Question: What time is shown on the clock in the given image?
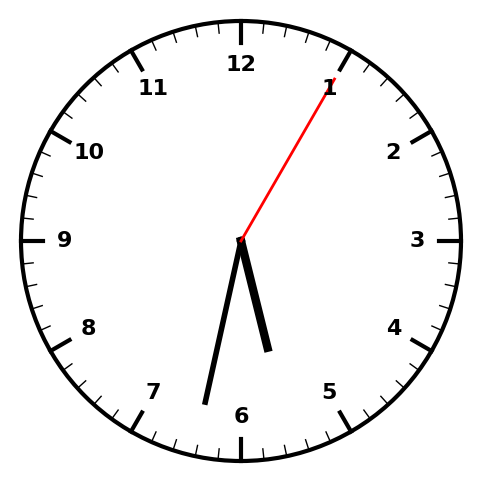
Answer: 05:32:05